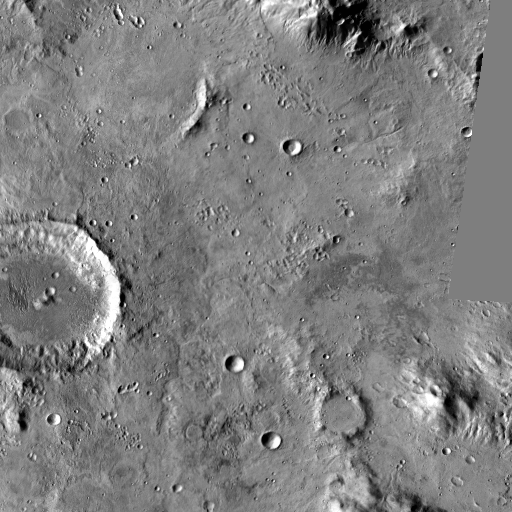
Crater classes present: Background, Other, Buried, Secondary